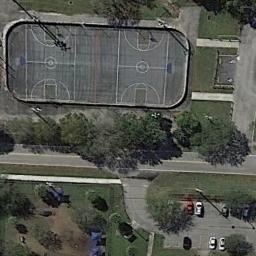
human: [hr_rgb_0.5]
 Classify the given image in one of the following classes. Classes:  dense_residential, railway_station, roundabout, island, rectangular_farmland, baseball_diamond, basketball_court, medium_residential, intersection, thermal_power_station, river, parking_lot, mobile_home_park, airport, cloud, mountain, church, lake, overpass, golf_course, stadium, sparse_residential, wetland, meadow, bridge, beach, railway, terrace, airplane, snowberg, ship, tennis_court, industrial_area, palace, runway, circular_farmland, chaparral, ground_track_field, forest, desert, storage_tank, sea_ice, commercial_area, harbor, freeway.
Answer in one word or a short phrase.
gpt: basketball_court